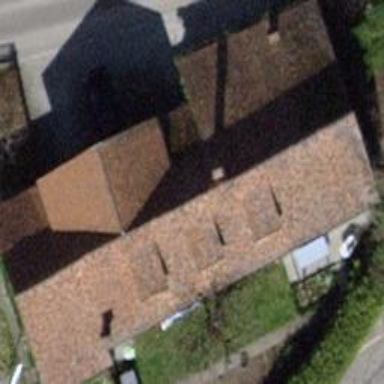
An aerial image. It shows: Detached building.